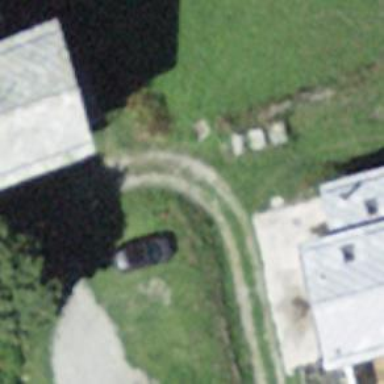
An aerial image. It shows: Unpaved residential road.